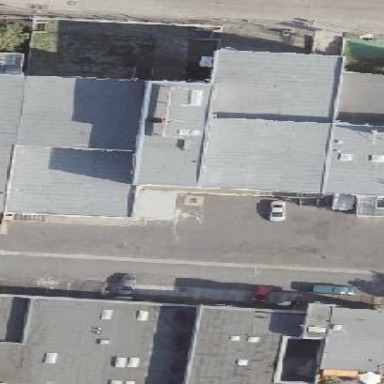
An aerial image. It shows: Retail building that houses furniture shop.